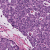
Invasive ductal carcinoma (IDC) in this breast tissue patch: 0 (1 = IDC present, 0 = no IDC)